Question: I am trying to acces post data in an ashx webhandler, in an MVC project I used Newtonsoft.Json to achieve this.
'''
Dictionary<string, string> postData = JsonConvert.DeserializeObject<Dictionary<string, string>>(data);
'''
this resulted in a dictionary where i can acces the post data with
'''
if (postData.ContainsKey("myKey"))
{
someVar = postData["myKey"];
}
'''
In another project ASP.NET 3.5 I don't seem to have Newtonsoft available and I try to use:
'''
object postData = new JavaScriptSerializer().DeserializeObject(data);
'''
This method is supposed to return an object graph, and it seems to work fine, if I look with debugger in visual studio,
I can see the data that I posted:

How can I access the data in this object?, if I type postData. the only options i get are: Equals, GetHashCode, GetType and ToString
I tried postData[0].value;
but this gives an error: cannot apply indexing.
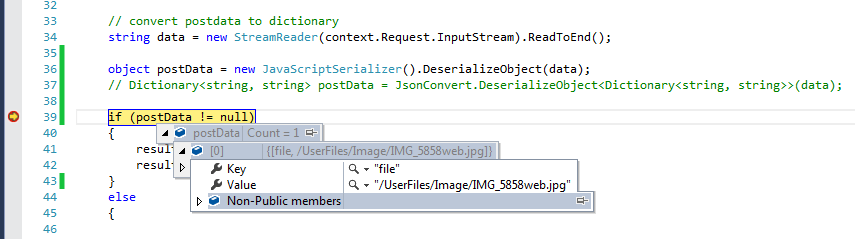
Answer: 'DeserializeObject' outputs a dictionary, so you should be able to do this:
'''
var postData = new JavaScriptSerializer().DeserializeObject(data) as Dictionary<string, object>;
var filename = postData["file"];
'''